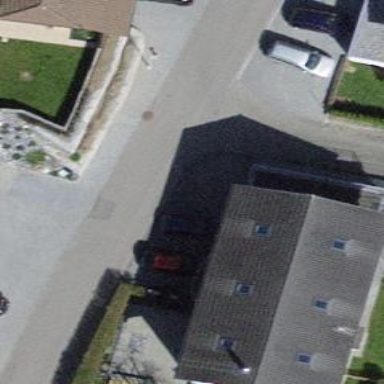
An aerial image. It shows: Building with tiled roof.